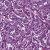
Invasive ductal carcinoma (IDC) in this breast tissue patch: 1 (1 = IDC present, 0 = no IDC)